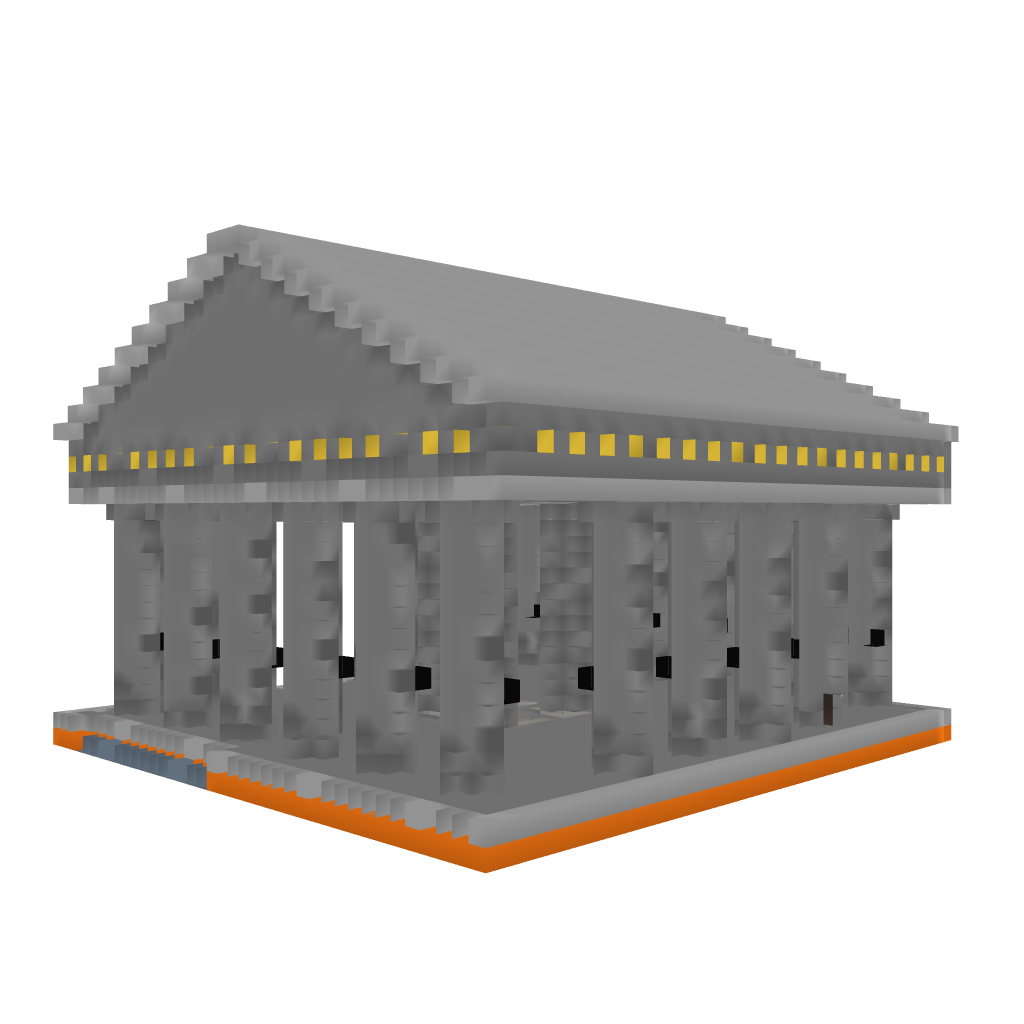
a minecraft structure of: Tempel-Zeus